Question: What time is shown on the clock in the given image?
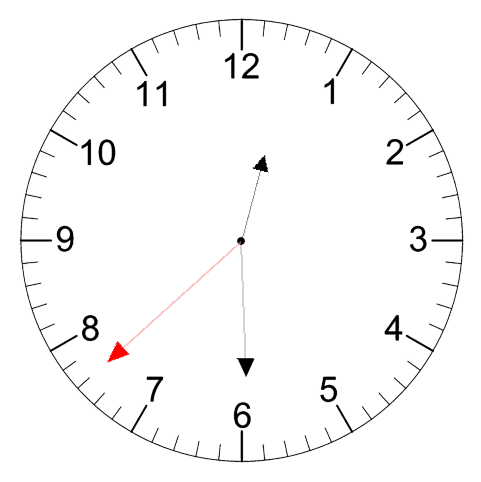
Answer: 12:29:38